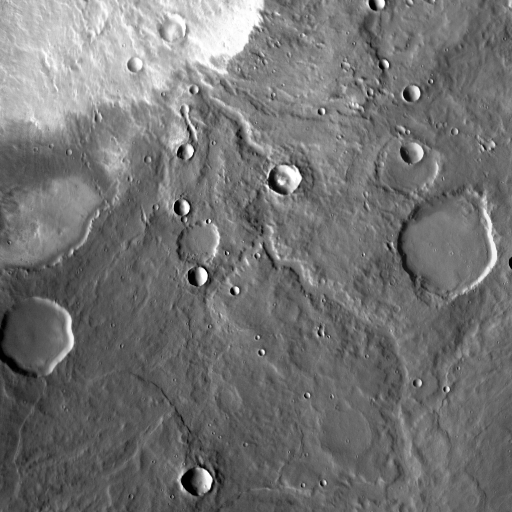
Crater classes present: Background, Other, Buried, Secondary